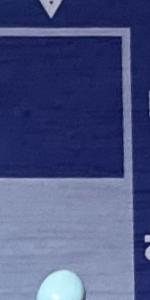
Label: Empty